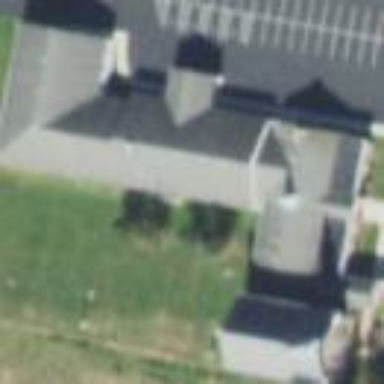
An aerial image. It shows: Building serving as place of worship.